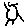
Label: sun